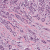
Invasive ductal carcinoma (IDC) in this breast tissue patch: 1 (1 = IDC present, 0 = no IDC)